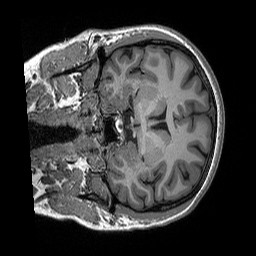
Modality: T1w
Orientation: coronal
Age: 28
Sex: female
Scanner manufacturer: siemens
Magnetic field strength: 3 T
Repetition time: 2.3 s
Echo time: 0.00298 s